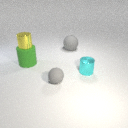
small cyan metal cylinder behind small gray rubber sphere